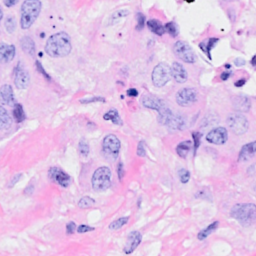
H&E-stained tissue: Breast